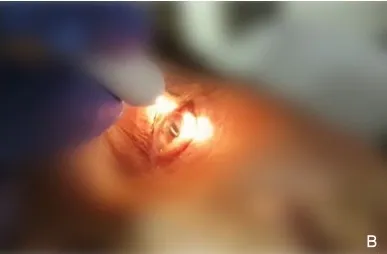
The images show the actual moment when the dexamethasone implant moves from the anterior to the vitrous chamber through the pupil. B) Looking down, the implant migrates back.
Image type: ophthalmic_imaging (gonioscopy)